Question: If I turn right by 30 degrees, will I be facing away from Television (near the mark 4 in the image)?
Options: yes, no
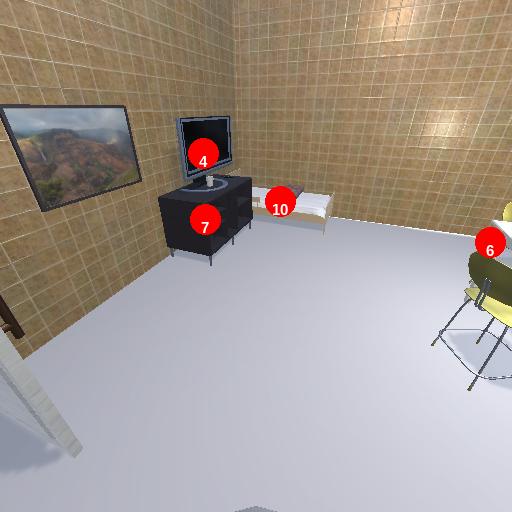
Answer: yes